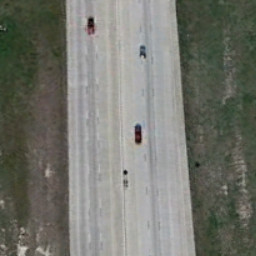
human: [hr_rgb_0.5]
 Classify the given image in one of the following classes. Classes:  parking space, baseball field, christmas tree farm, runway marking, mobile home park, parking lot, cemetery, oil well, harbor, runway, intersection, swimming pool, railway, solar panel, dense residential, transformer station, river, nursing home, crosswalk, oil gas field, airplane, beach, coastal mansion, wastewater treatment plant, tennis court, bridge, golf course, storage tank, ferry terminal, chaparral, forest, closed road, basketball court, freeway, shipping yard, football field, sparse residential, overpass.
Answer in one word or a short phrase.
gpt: freeway